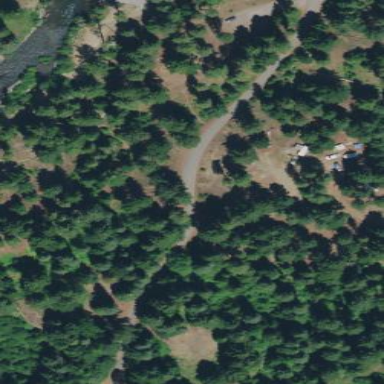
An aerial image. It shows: Camping site with caravans available for accommodation.